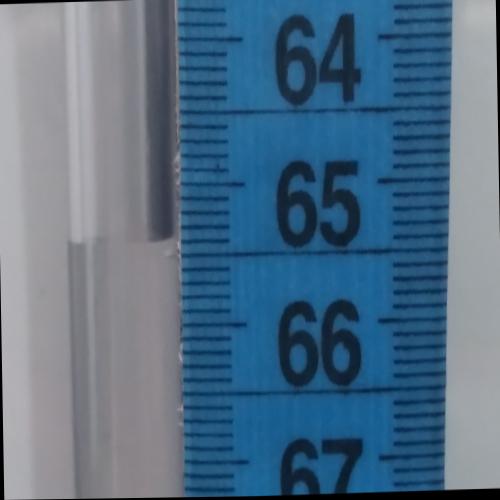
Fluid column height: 65.4 cm